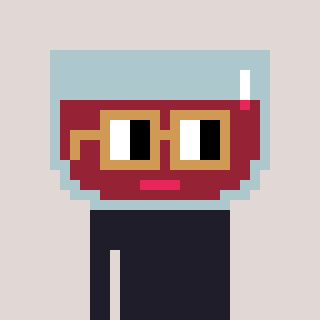
a pixel art character with square brown glasses, a wine-shaped head and a magenta-colored body on a warm background